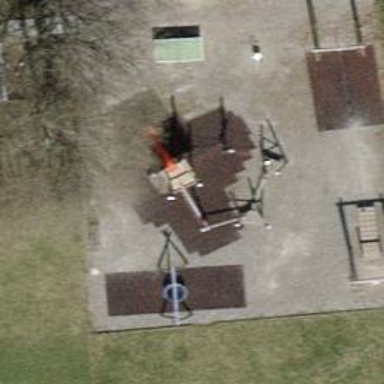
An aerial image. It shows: Playground structure.